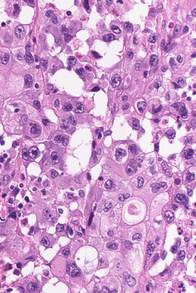
Tumor epithelial tissue: yes
Tumor-associated stroma tissue: no
Normal tissue: no